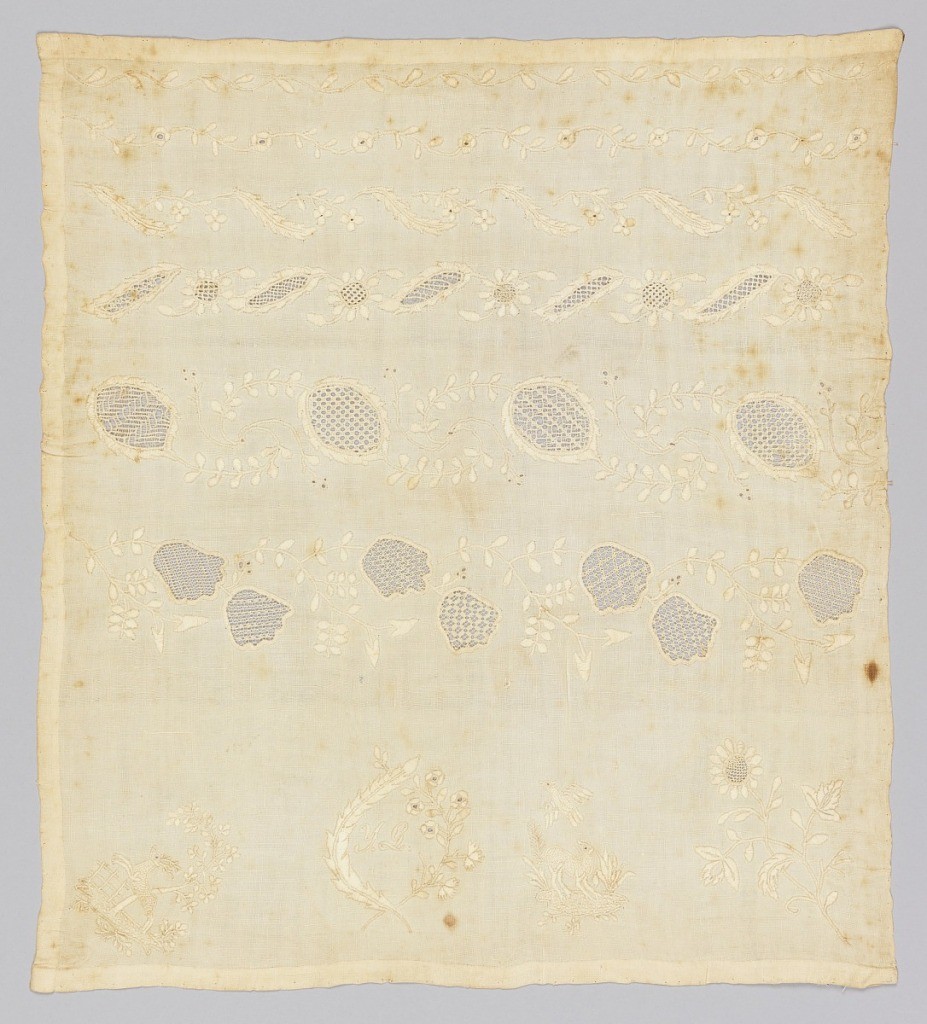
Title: Sampler
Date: ca. 1830
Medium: cotton, linen Technique: embroidery, needle lace, cutwork on plain weave foundation
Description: White on white sampler with six floral borders of graded widths.